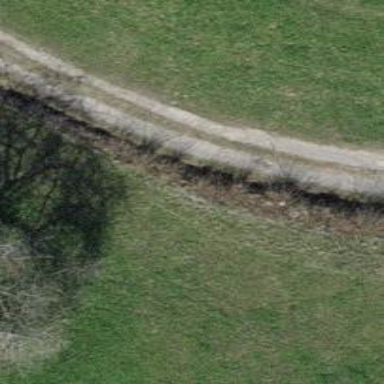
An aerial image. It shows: Ditch in the surroundings.